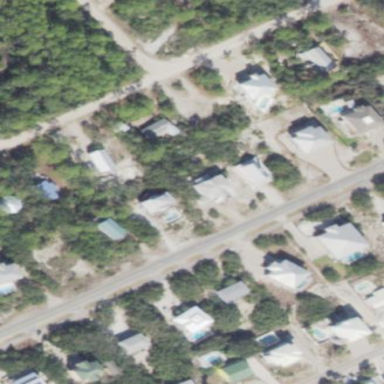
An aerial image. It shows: This residential area consists of single-family homes.